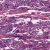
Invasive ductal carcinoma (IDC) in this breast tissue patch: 1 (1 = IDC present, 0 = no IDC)